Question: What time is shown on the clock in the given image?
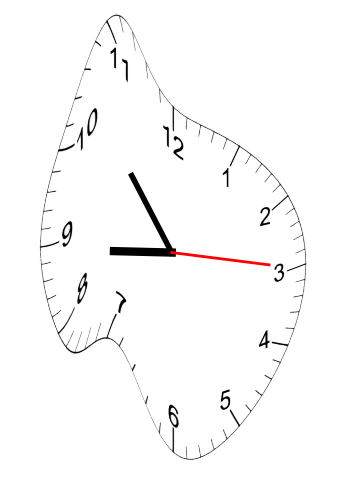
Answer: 08:53:15